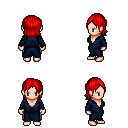
a pixel art fantasy rpg character, female body template, human, light skin, blue robe, teal pants, red long bangs hairstyle, four views (front, back, left, right), 2x2 character sprite sheet, small pixel art, hard edges, no anti-aliasing